Interaction volume radius: 5 \u00c5
Interaction volume height: 30 \u00c5
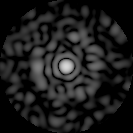
Disorder parameter: 0.7963